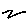
Label: zigzag